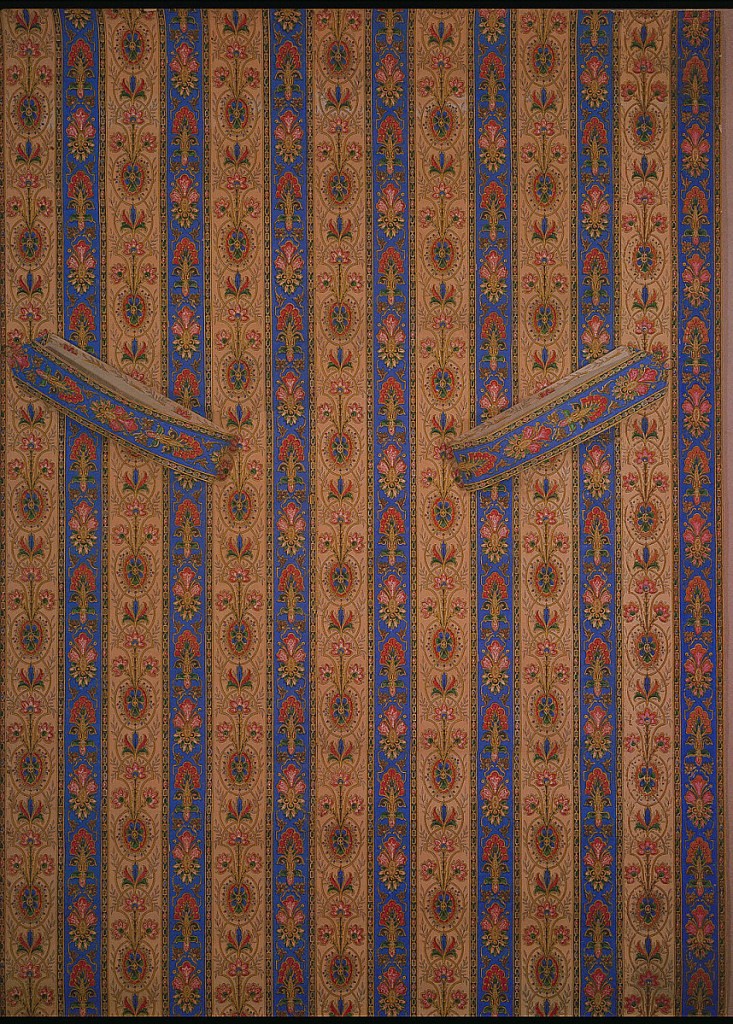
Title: Paper curtain
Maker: Jeffrey & Co., 1836–1930 London, England
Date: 1872
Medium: Machine-printed paper, embossed a/p) mounted on muslin t,s) machine stitched threads r) metal rings s) brass eyes
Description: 1967-11-1-a/v: "a/q": Embossed in small-scale diamond-diaper patt...;     1967-11-1-w,x: "a/q": Embossed in small-scale diamond-diaper patt...